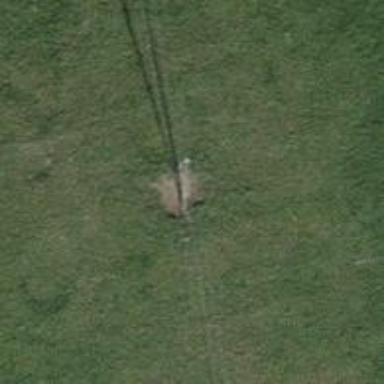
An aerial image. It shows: Power pole.